Question: How to change the focus listener to only action performed, so when the button clicked, it will trigger the fade method?

'''
class FaderTimer implements FocusListener, ActionListener {
private ArrayList colors;
private JButton component;
private Timer timer;
private int alpha;
private int increment;
FaderTimer(ArrayList colors, JButton component, int interval) {
this.colors = colors;
this.component = component;
component.addFocusListener(this);
timer = new Timer(interval, this);
}
public void focusGained(FocusEvent e) {
alpha = 0;
increment = 1;
timer.start();
}
public void focusLost(FocusEvent e) {
alpha = steps;
increment = -1;
timer.start();
}
public void actionPerformed(ActionEvent e) {
alpha += increment;
component.setBackground((Color) colors.get(alpha));
if (alpha == steps || alpha == 0) {
timer.stop();
}
}
}
}
'''
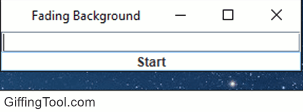
Answer: When you ask a question people need to know the context of the question. It looks like you copied the code from an answer like: <URL>
That code was designed to fade the background on focusGained and focusLost events.
So your requirement is to do this on a button click. So basically you need to add an ActionListener to the button to invoke the the logic found in the focusGained(...) event.
One way to do this might be:
'''
//component.addFocusListener(this);
component.addActionListener( new ActionListener()
{
@Override
public void actionPerformed(ActionEvent e)
{
alpha = 0;
increment = 1;
timer.start();
}
});
'''